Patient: sex M, age 65
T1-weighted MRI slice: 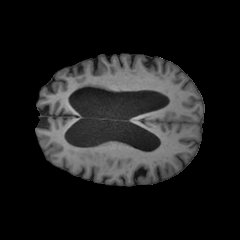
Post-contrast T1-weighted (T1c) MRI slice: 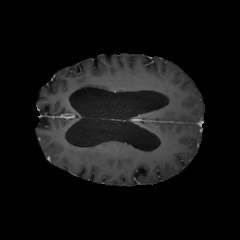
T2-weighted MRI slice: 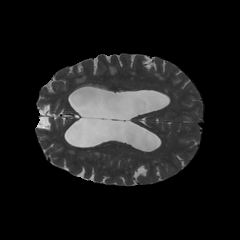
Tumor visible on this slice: no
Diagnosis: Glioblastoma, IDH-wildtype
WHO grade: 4